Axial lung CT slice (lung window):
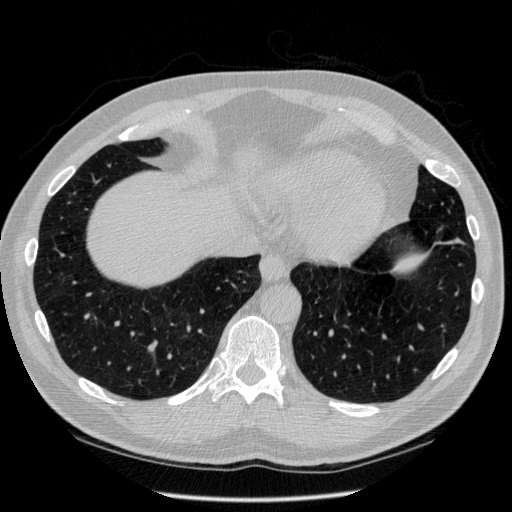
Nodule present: no